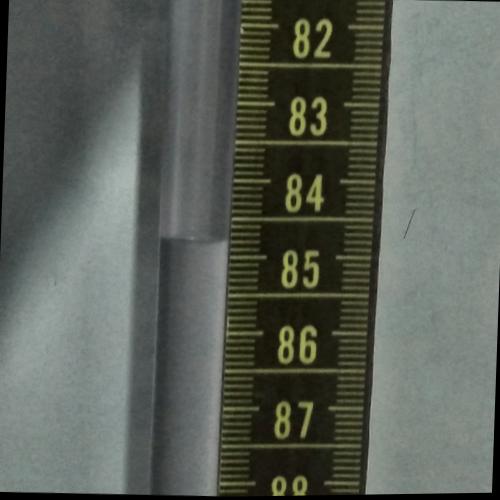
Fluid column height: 84.8 cm